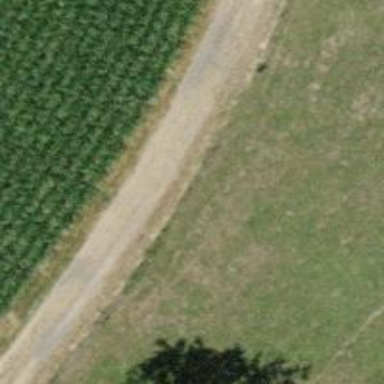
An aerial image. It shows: Grass track with grade3 track type.